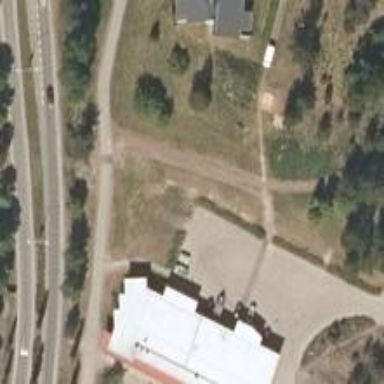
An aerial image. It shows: Alley classified as service road.